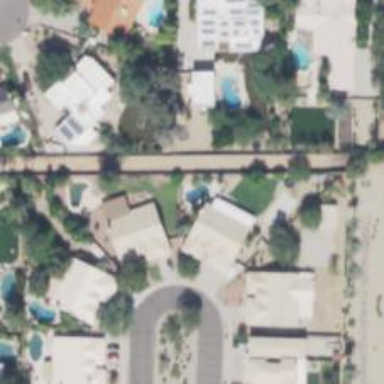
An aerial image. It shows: Outdoor swimming pool located in leisure land.